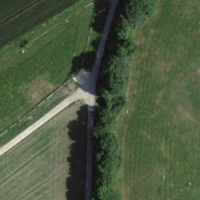
EUNIS habitat code: 52
Species observed at this site:
Prunus padus